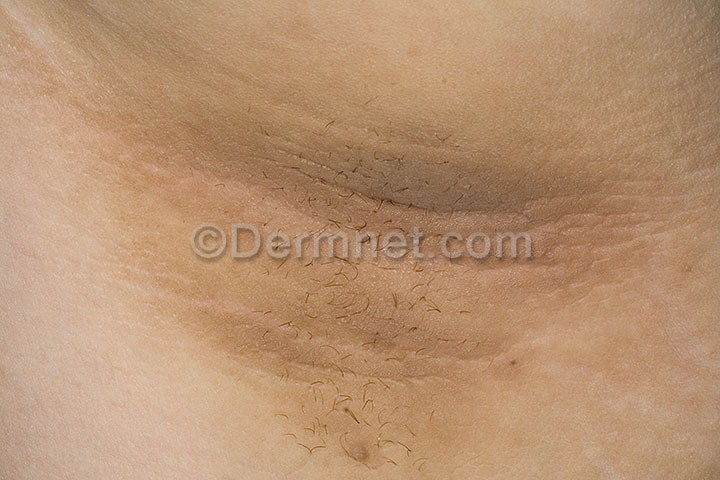
Disease: Systemic Disease